Question: I want to Encode and Decode an executable file
The problem is about NULL
The file content is MZ(NULL) so the binary code will be
'''
<PHONE> <PHONE> <PHONE>
'''
The output should should be:
'''
4d (for M -> <PHONE>)
5a(for Z -> <PHONE>) and
00(for NULL -> <PHONE>)
'''
In hexadecimal:
'''
346435610000
'''
but it is: '346435613930'

here is my code:
'''
CHAR* WriteBuffer = NULL;
BYTE *ReadBuffer = NULL;
DWORD fSize = 0;
OVERLAPPED ol = {0};
BYTE AsciiTable[] = {0x0, 0x1, 0x2, 0x3, 0x4, 0x5, 0x6, 0x7, 0x8, 0x9, 0xA, 0xB, 0xC, 0xD, 0xE, 0xF};
int a = 0;
//...
ReadFile(hndlRead, *ReadBuffer, *fSize, NULL, &ol);
for(DWORD i=0; i< fSize; i++)
{
a = ReadBuffer[i]& 0xf0;
if (a > 15)
{
a = a / 16;
}
wsprintfA(WriteBuffer, "%s%x", WriteBuffer, AsciiTable[a]);
a = ReadBuffer[i] & 0x0f;
wsprintfA(WriteBuffer, "%s%x", WriteBuffer, AsciiTable[a]);
}
'''
Edit / Decode:
I wish to use AsciiTable for Decode, but I couldn't so I decode in this form:
'''
//....
int a = 0;
for(DWORD i=0; i<dwFileSize; i++)
{
sscanf_s((CHAR*)ReadBuffer + i*2 ,"%02x" , &a);
wsprintfA(szWriteBuffer, "%s%c", szWriteBuffer, a);
}
'''
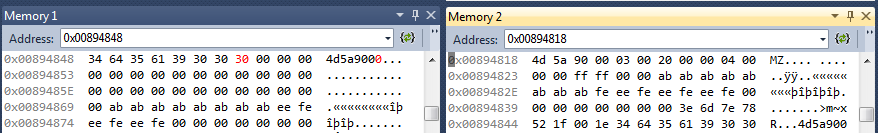
Answer: I presume you allocate enough buffer and clear it before write to WriteBuffer.
Performance issue: your algorithm is O(n^2), best use this one, is O(n):
'''
CHAR AsciiTable[] = '0123456789ABCDEF';
DWORD j=0;
for(DWORD i=0; i< fSize; i++)
{
WriteBuffer[j++]=AsciiTable[ReadBuffer[i]>>4];
WriteBuffer[j++]=AsciiTable[ReadBuffer[i]&0x0f];
}
'''
UPDATE
Sorry, I misunderstand your question. You want to decode the NULL value (byte value 0) to exactly 2 consecutive 0's values. In this case, try this:
'''
DWORD j=0;
for(DWORD i=0; i< fSize; i++)
{
if (ReadBuffer[i])
{
WriteBuffer[j++]=AsciiTable[ReadBuffer[i]>>4];
WriteBuffer[j++]=AsciiTable[ReadBuffer[i]&0x0f];
}
else
{
WriteBuffer[j++]=WriteBuffer[j++]=0;
}
}
'''
UPDATE II: the decoder code
As asked, this is the decode code in O(n) instead of the O(n^2) version written.
'''
#define ASCII2BYTE(V) (((V)>'9')?(V)-'A':(V-'9')
for (DWORD i=0;i<dwFileSize;i+=2)
{
szWriteBuffer[i>>1]=(ASCII2BYTE(ReadBuffer[i])<<4)+ASCII2BYTE(ReadBuffer[i+1]);
}
'''
UPDATE III: how works the ASCII2BYTE Macro (as requested)
To convert 4D5A, try to execute the decoding code with ReadBuffer="4D5A", dwFileSize=4; every pair of chars are taken, then the first is the Most Significant Nibble (=4 bit) and is converted from ASCII to decimal ('4'-->4), than the second char 'D' is converted to the Least Significant Nibble, ('D'-->12), than (4<<4)+12 = 76, that is exactly the ascii code for 'M'. Same for 5A